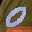
Label: 0